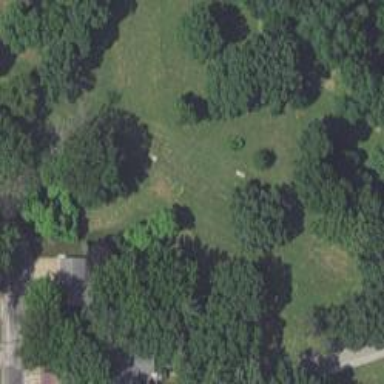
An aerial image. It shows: Disc golf tee.